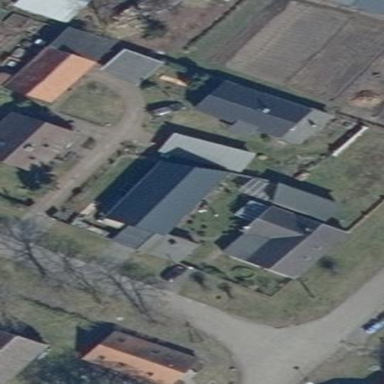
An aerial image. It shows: Simple and straightforward house.